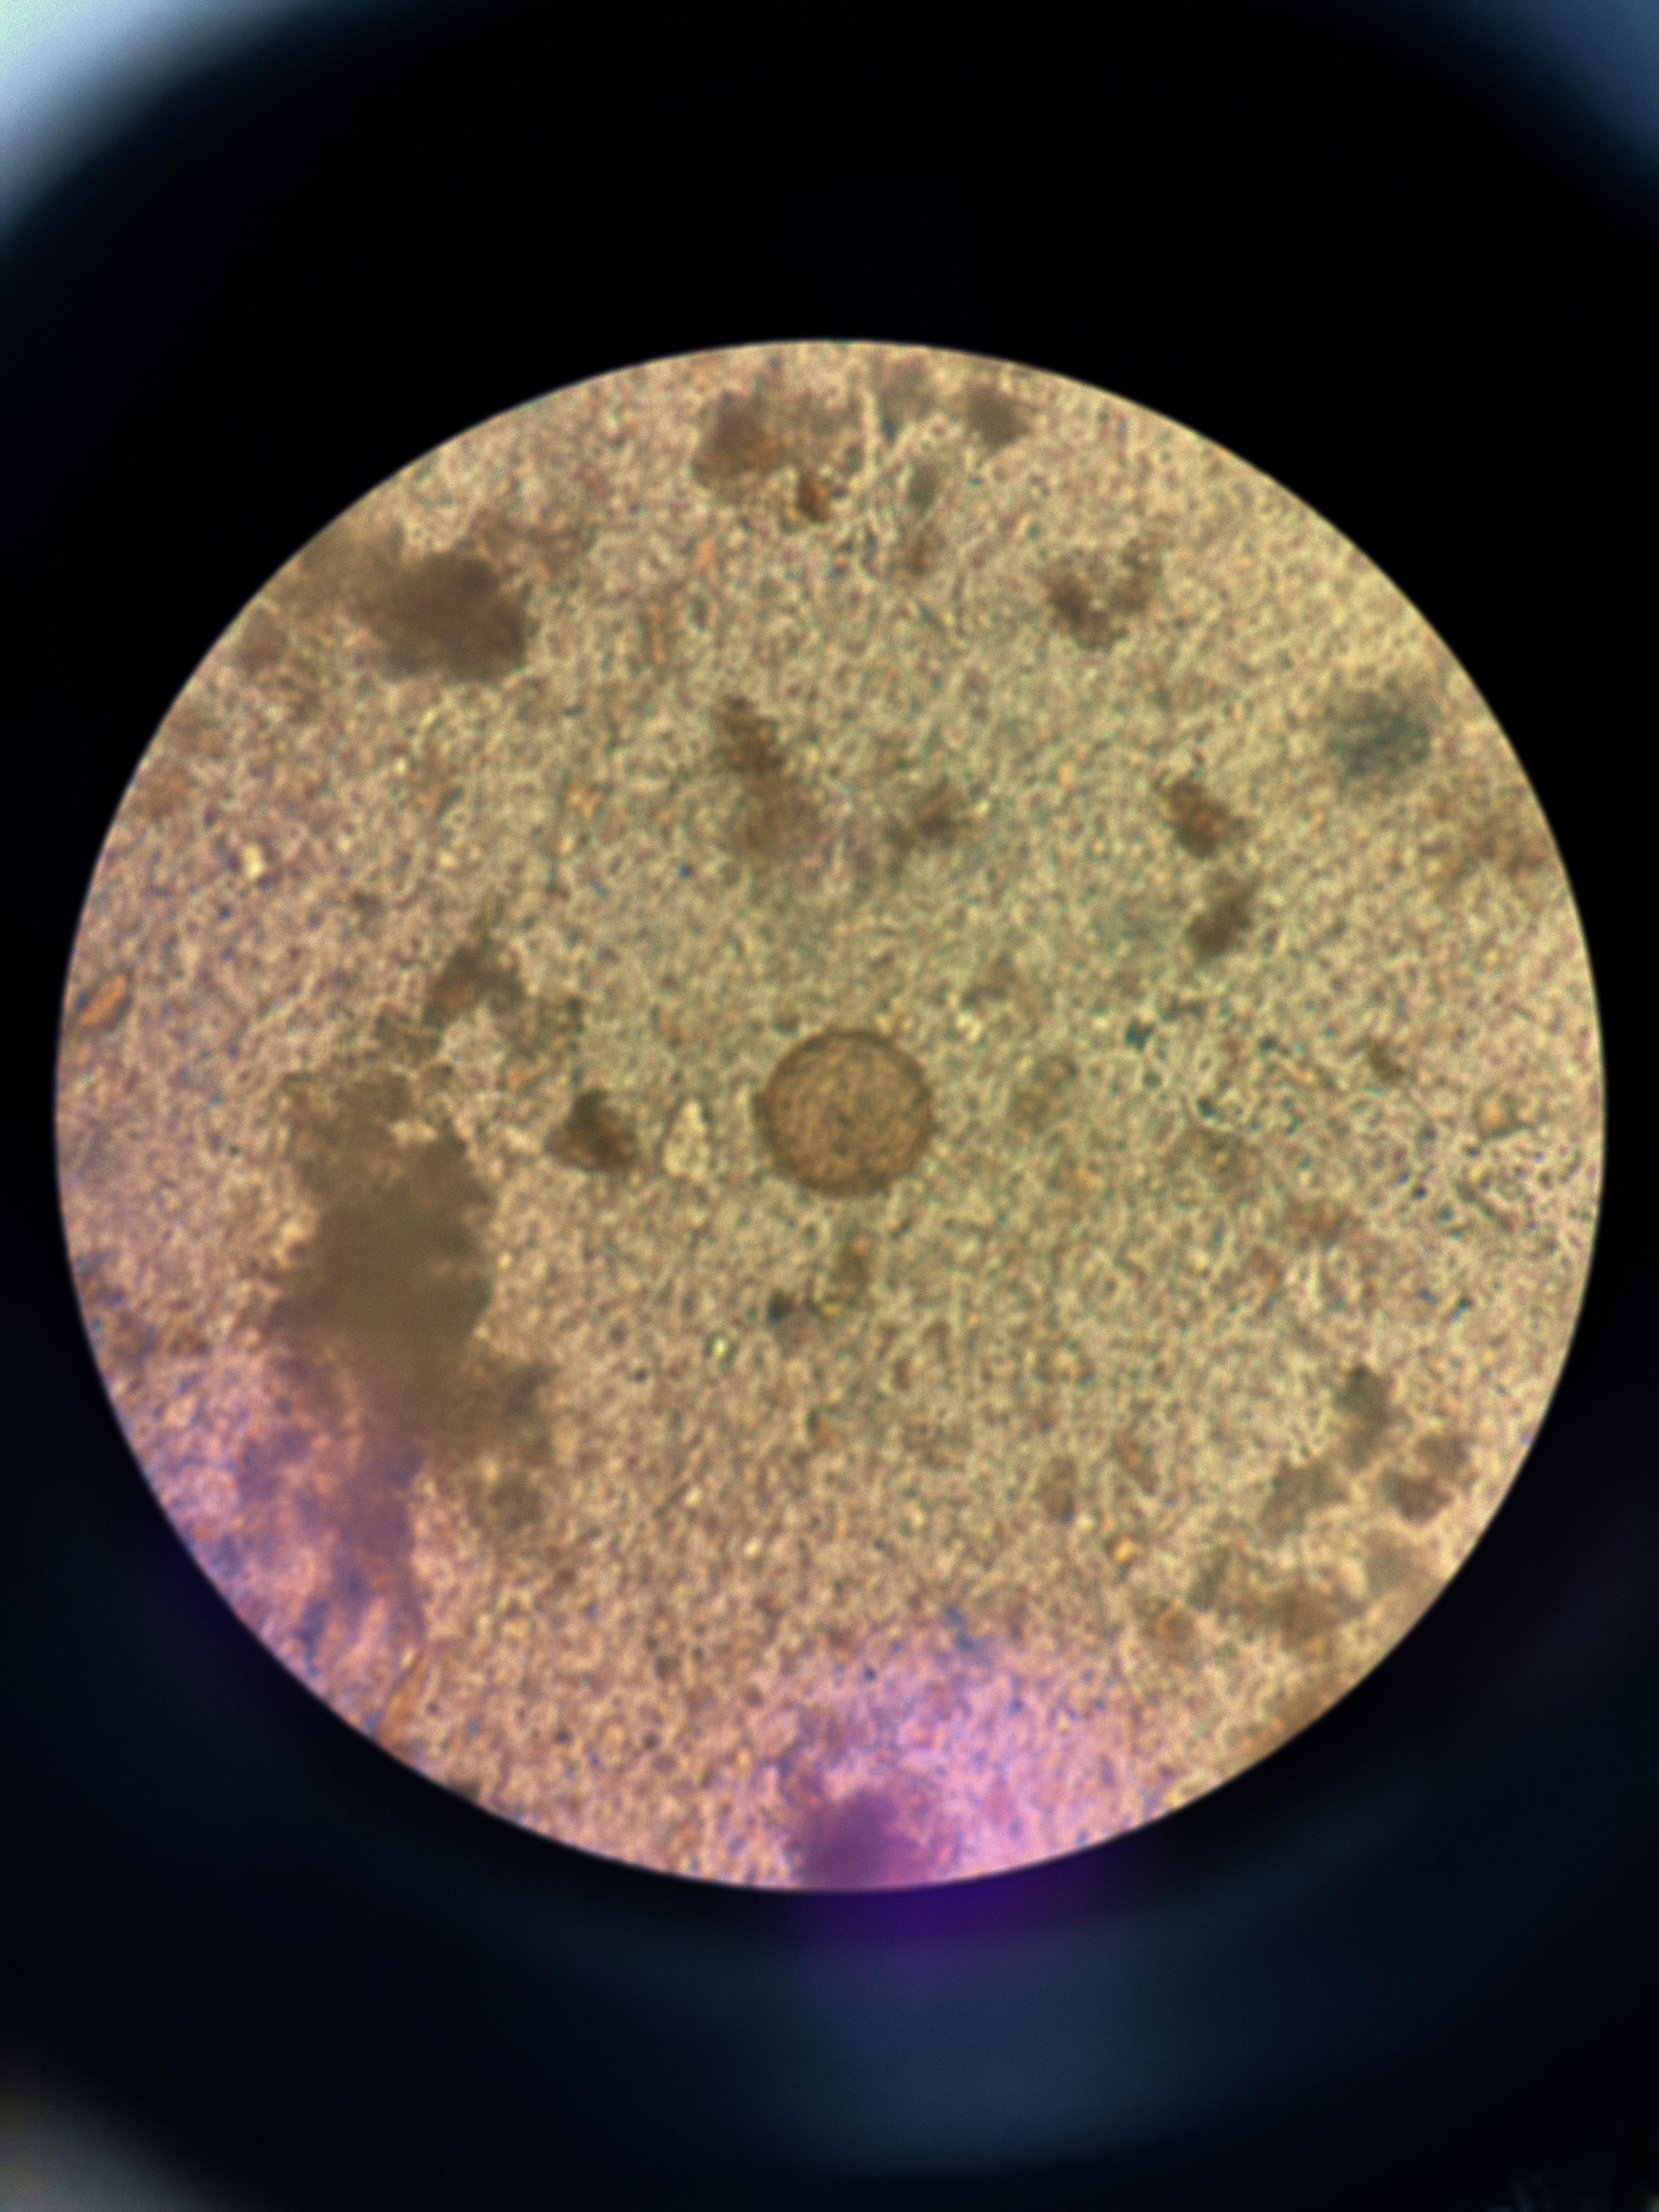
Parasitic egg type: Hymenolepis diminuta